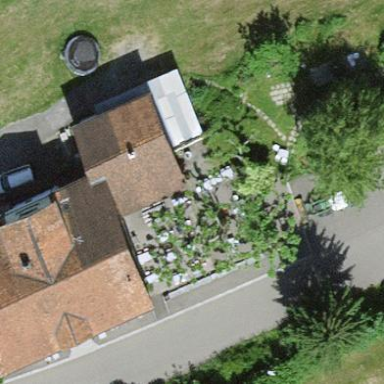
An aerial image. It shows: Restaurant in building.